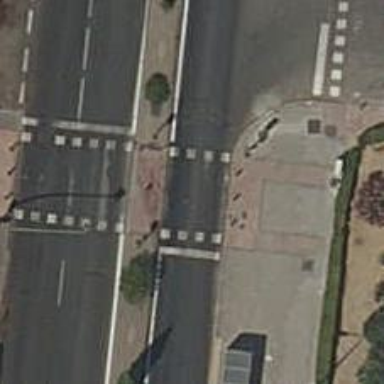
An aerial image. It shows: Crossing with traffic signals.